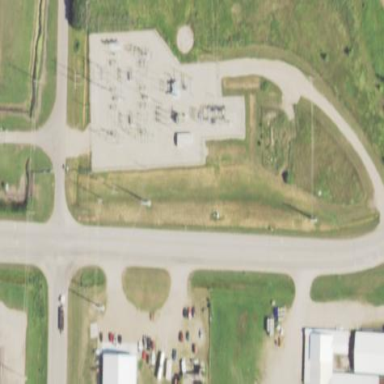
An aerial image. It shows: Substation surrounded by fence.